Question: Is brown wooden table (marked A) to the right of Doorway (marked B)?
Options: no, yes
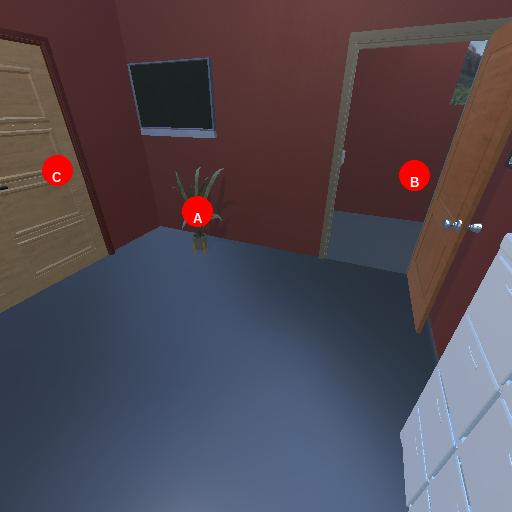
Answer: no